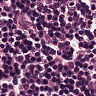
Metastatic tissue present: no